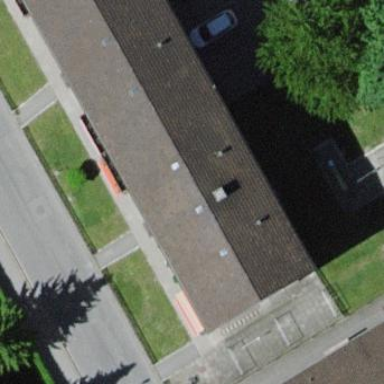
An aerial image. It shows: View of apartment building.